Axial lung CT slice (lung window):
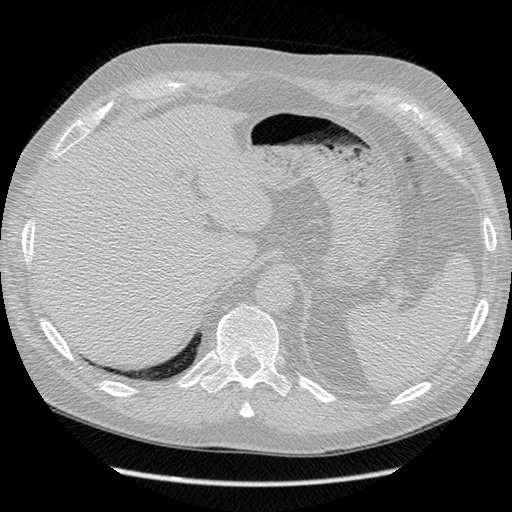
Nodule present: no